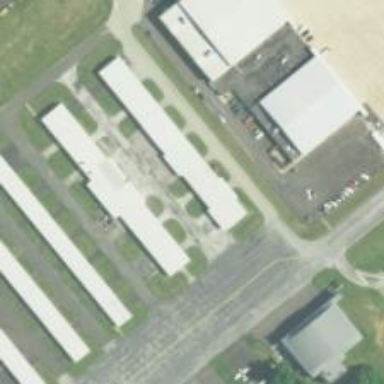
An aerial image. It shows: Building that is hangar at the airport.